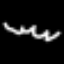
Label: squiggle